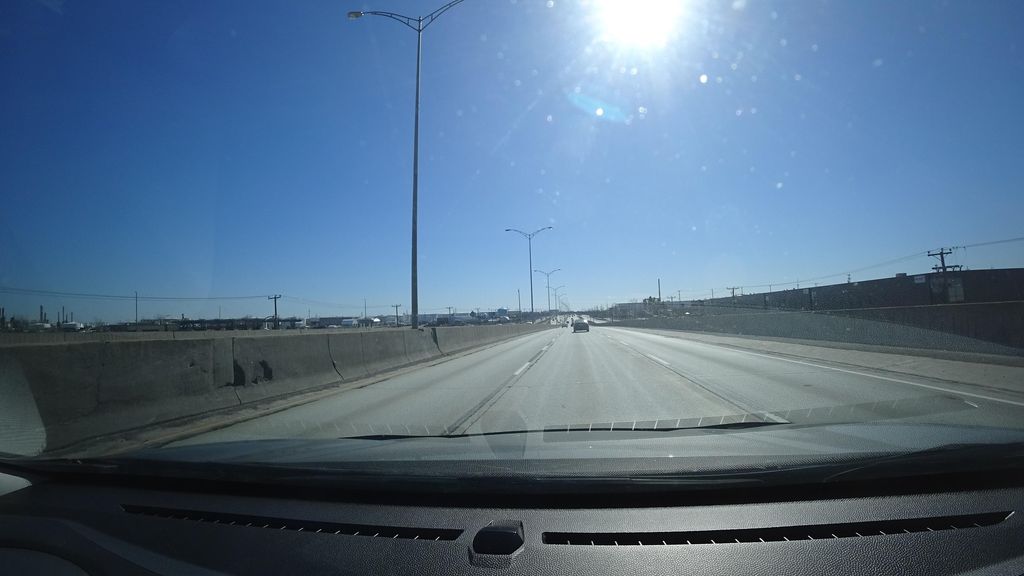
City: montreal